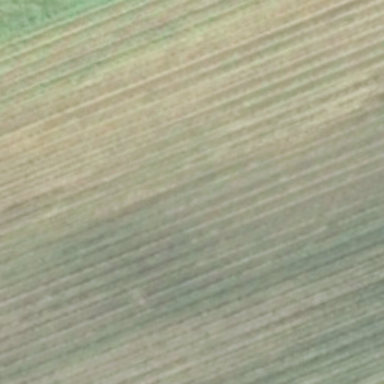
There is a piece of formland .